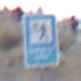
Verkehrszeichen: Verkehrshelfer
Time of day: SunriseSunset
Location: Outdoor (Suburban)
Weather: Clear
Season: NotSpecified
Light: Natural